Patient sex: F
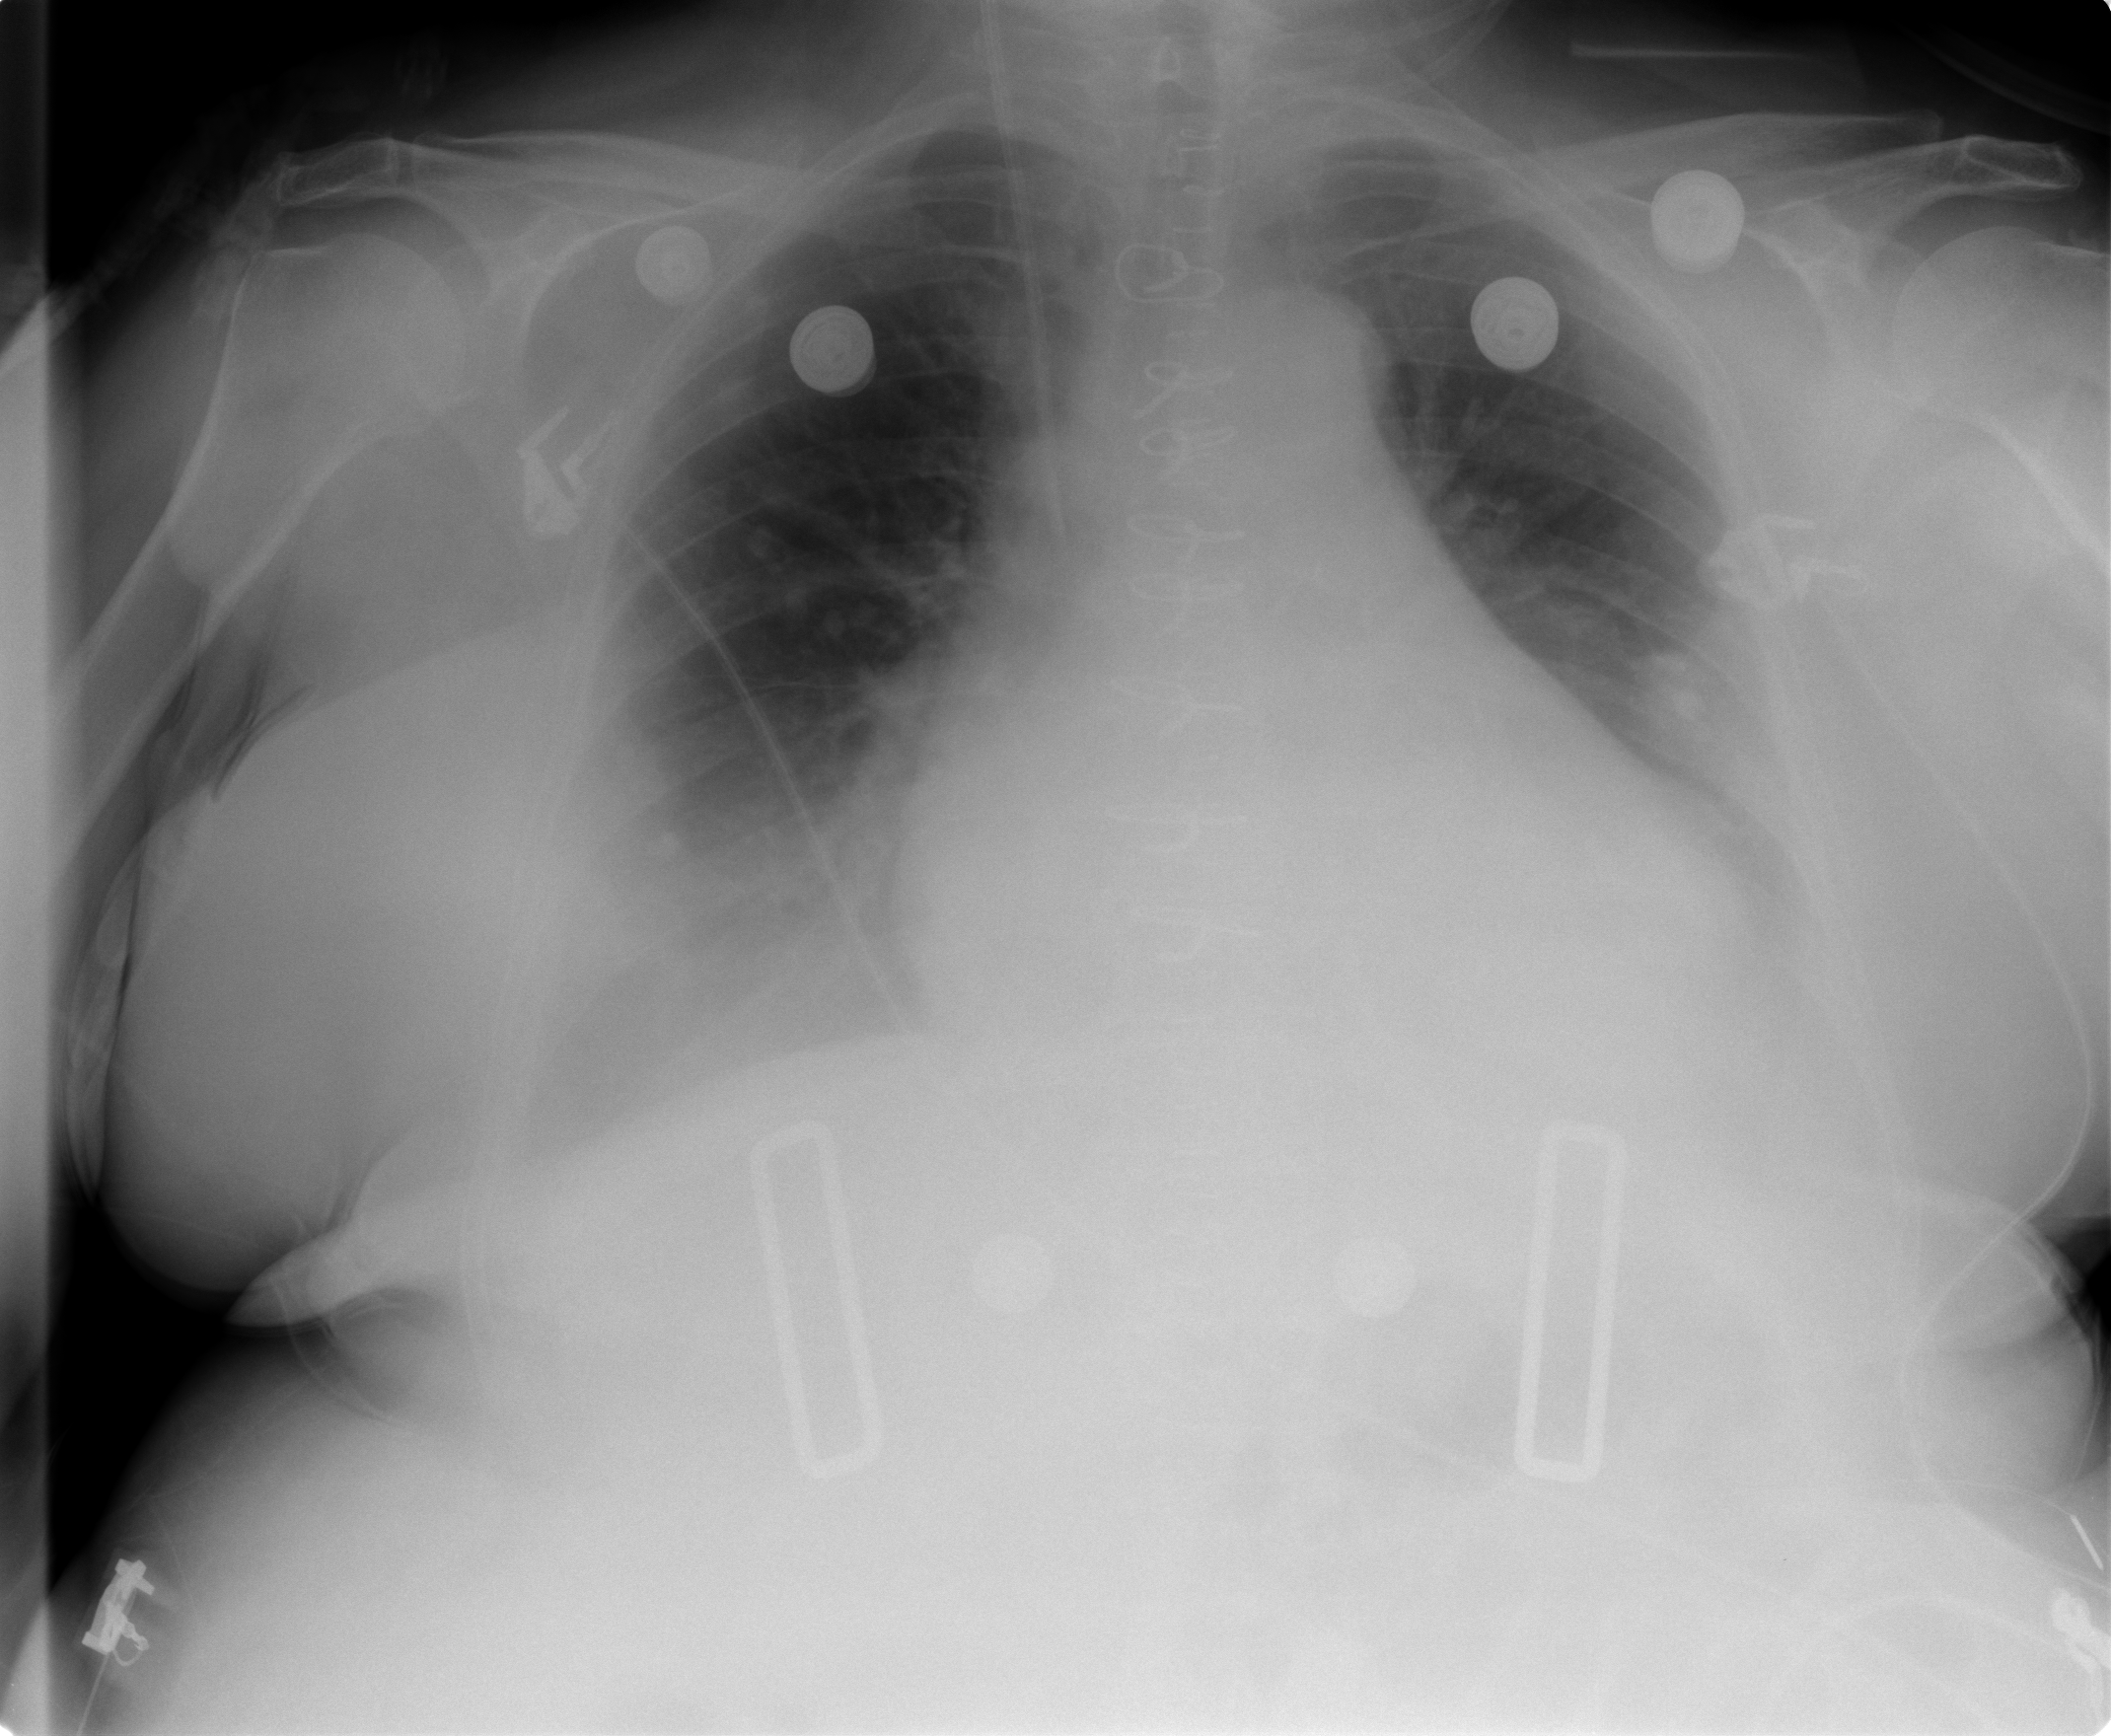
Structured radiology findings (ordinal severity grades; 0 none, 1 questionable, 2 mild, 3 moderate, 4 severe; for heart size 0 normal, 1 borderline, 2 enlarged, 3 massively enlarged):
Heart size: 2
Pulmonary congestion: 2
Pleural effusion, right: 2
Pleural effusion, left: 2
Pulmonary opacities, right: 0
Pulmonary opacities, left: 0
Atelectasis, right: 0
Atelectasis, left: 0